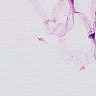
Metastatic tissue present: no